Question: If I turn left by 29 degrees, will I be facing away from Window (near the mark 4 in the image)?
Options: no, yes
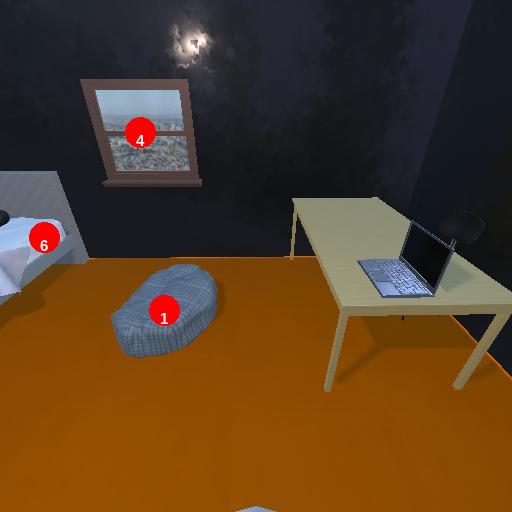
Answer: no